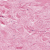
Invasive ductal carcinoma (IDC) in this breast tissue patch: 0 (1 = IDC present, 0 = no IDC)